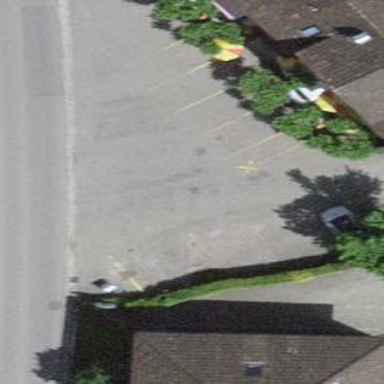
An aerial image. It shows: Parking area with surface.